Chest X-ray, AP view. Patient: 61 years old, sex M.
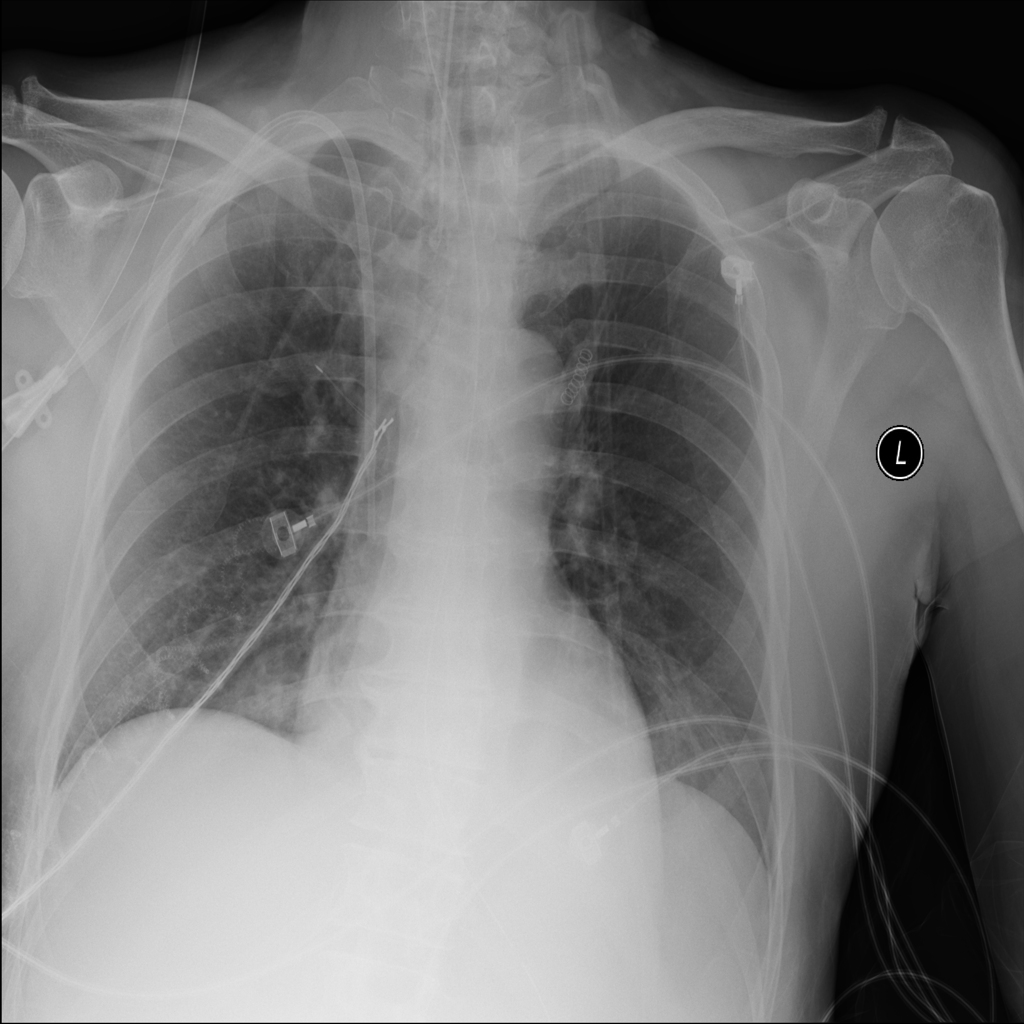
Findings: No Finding